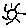
Label: sun